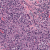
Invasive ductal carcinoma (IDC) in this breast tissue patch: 1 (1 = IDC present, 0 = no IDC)